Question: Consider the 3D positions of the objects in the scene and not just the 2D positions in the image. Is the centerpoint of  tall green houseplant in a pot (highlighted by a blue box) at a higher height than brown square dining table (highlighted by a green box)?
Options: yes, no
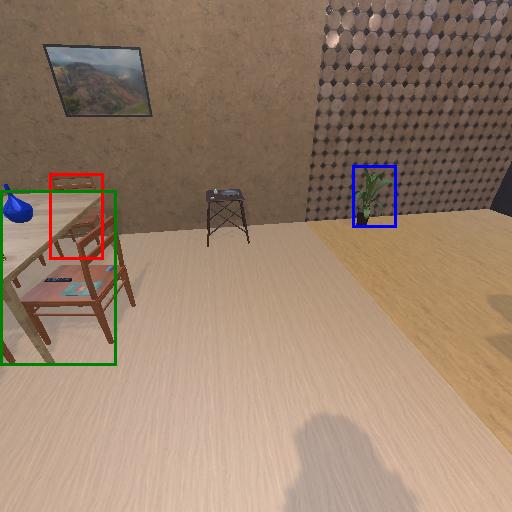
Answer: yes